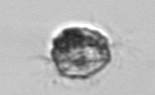
Label: Ciliophora